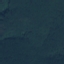
Land use / land cover: Forest